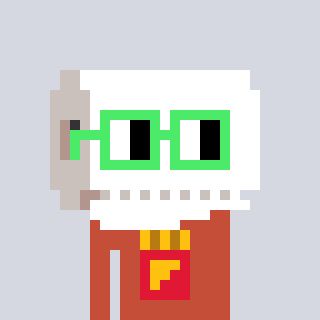
a pixel art character with square light green glasses, a toiletpaper-full-shaped head and a rust-colored body on a cool background